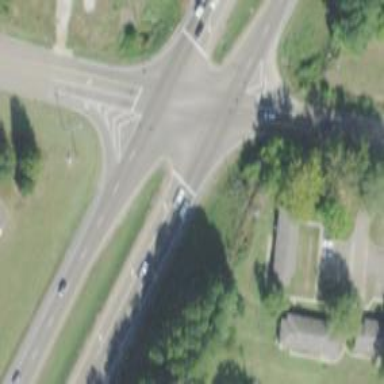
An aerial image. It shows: Asphalt road with dual carriageways at trunk level.